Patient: sex F, age 66
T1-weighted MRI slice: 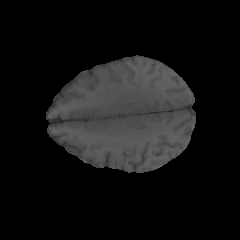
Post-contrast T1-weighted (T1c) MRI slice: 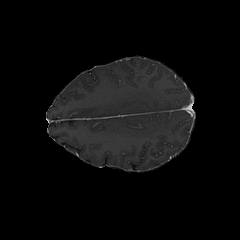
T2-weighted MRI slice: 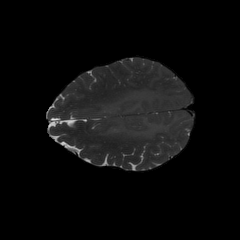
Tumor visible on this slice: yes
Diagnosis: Astrocytoma, IDH-wildtype
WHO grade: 2